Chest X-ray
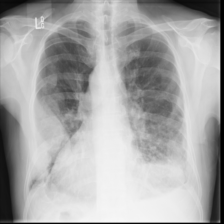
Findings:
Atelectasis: negative
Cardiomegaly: negative
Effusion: negative
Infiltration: negative
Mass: positive
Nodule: positive
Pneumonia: negative
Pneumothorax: negative
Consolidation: negative
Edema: negative
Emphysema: negative
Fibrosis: negative
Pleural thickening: positive
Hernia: negative